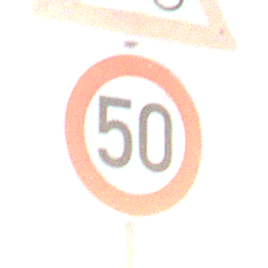
Verkehrszeichen: Geschwindigkeit50
Zusatzzeichen oben: RadverkehrLinks
Umgebung: Outdoor, Nature
Tageszeit: SunriseSunset
Wetter: PartlyCloudy
Licht: Natural
Jahreszeit: NotSpecified
Kontrast: LowContrast